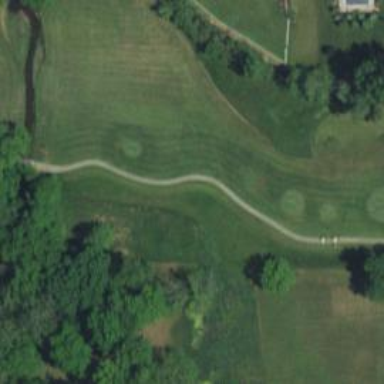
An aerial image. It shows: Path for both roads and golfers.